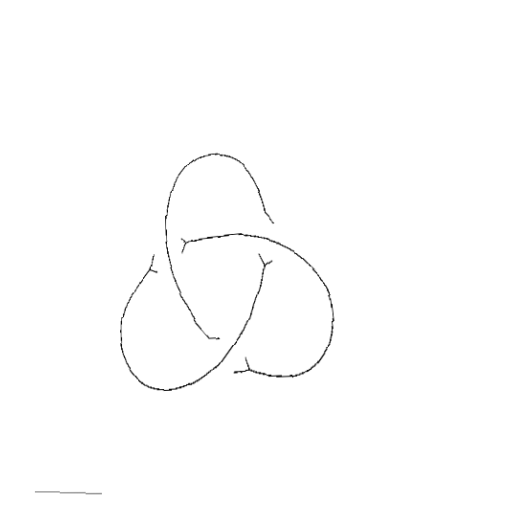
Crossing number: 3